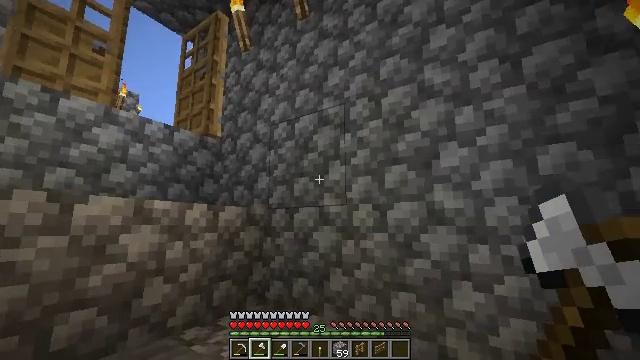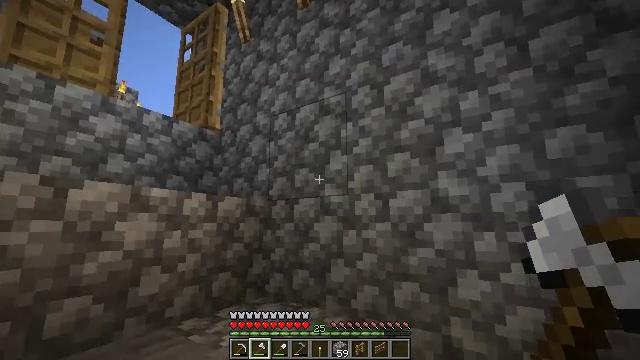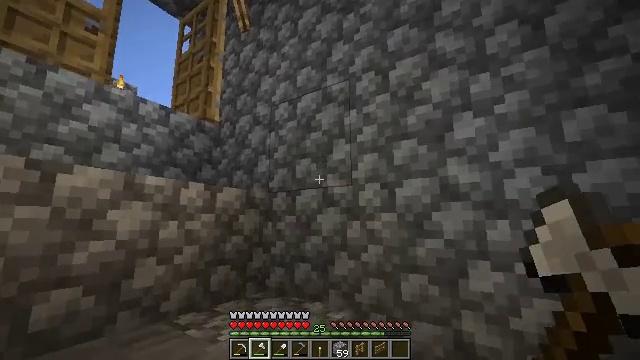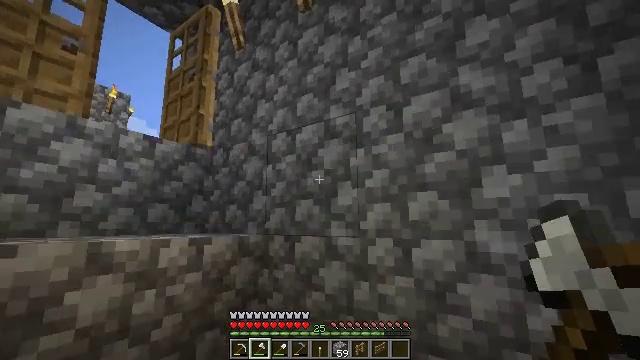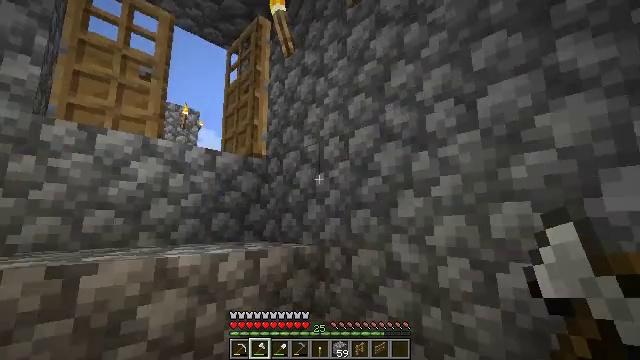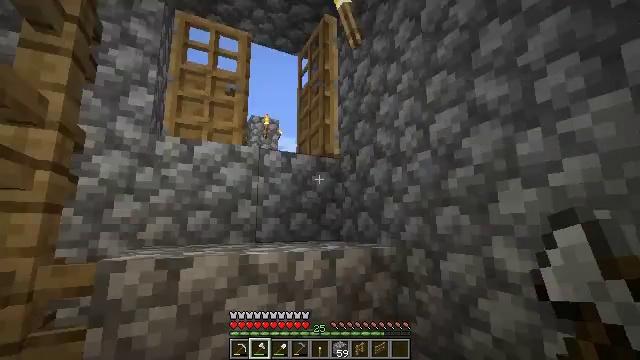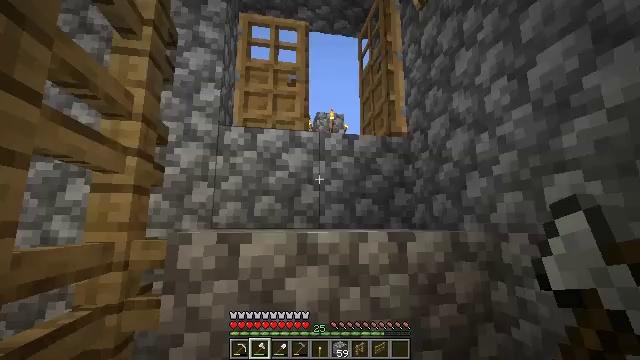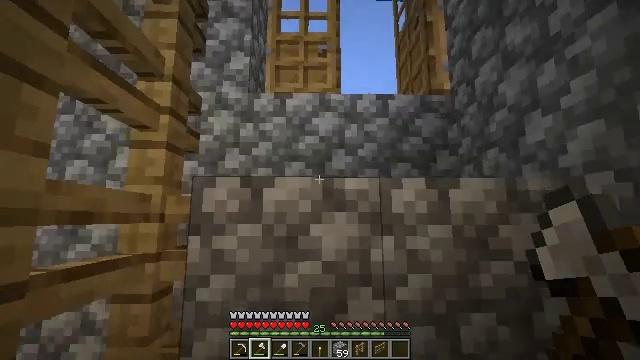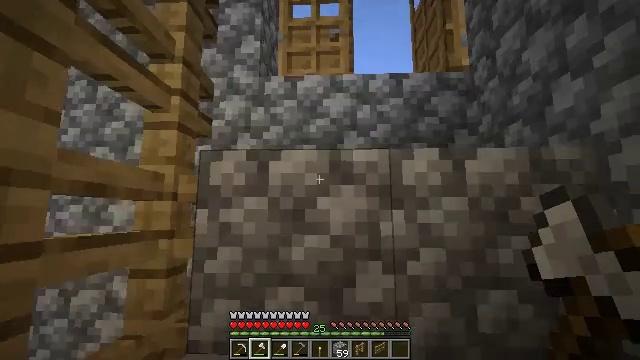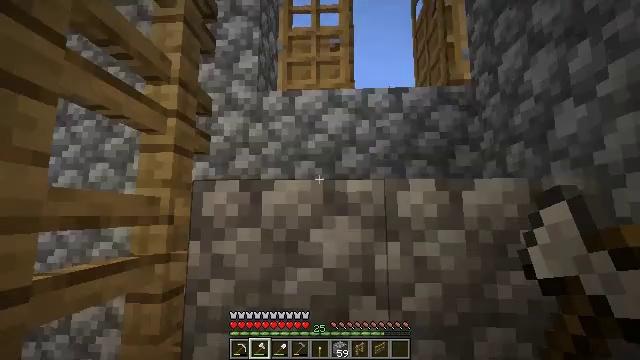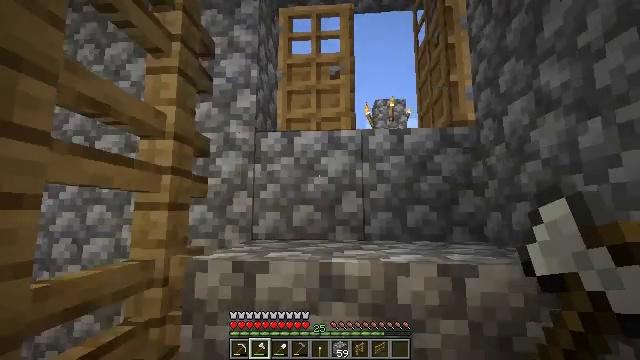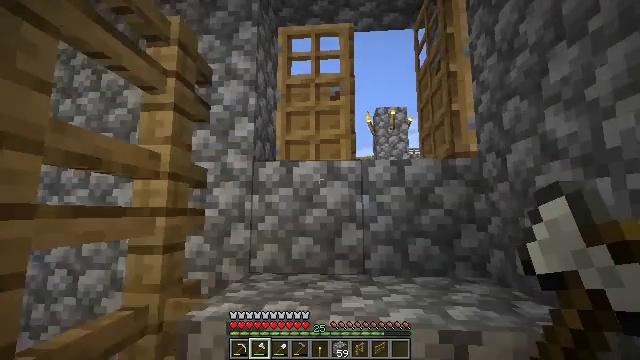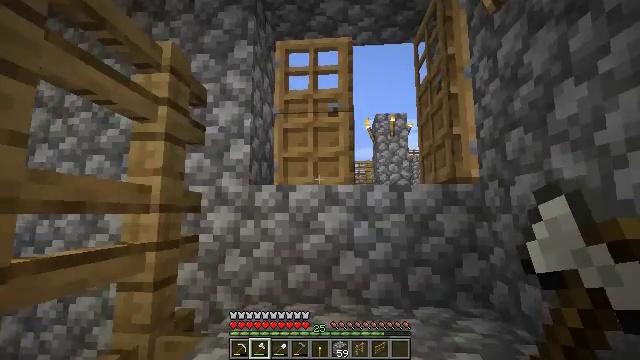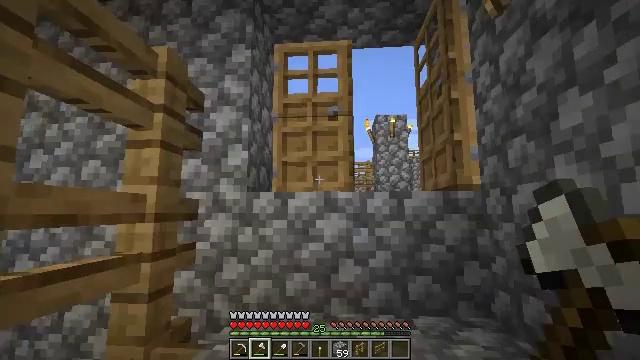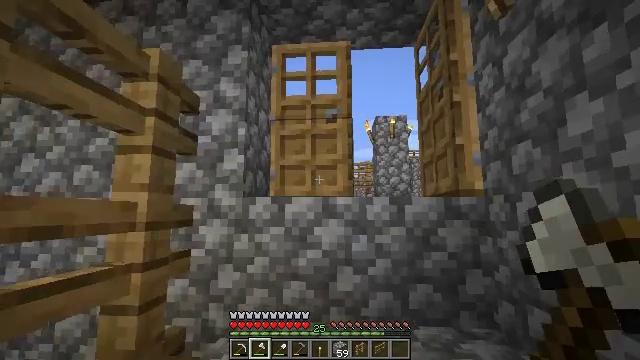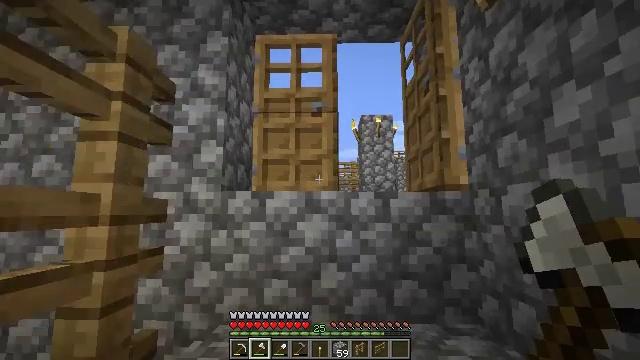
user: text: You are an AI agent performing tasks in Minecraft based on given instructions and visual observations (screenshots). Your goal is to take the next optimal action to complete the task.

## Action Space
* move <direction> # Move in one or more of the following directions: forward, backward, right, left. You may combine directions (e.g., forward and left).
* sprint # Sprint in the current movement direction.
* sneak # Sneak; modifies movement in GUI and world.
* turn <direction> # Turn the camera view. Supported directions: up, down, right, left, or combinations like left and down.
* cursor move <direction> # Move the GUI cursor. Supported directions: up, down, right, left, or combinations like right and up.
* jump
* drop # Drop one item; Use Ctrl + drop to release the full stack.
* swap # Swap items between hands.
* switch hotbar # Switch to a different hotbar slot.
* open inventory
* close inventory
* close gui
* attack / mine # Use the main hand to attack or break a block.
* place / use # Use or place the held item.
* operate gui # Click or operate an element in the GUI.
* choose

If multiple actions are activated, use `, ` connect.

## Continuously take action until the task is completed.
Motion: motion action
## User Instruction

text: Get granite stairs through the crafting table.
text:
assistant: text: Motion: move forward, jump
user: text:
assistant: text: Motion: move forward
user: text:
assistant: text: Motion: move forward
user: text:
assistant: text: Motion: move forward, turn left
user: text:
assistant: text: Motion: move forward, turn left
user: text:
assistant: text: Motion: move forward, turn left
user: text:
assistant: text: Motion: move forward, turn left and down
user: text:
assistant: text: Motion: move forward, turn left, jump
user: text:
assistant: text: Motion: move forward, turn left, jump
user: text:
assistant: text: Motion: move forward, jump
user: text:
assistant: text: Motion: move forward, jump
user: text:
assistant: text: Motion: move forward
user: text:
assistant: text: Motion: move forward
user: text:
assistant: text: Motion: move forward, jump
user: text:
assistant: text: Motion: move forward, turn right, jump
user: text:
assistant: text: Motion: move forward, turn right, jump
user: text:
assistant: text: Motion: move forward, jump
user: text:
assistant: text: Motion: move forward
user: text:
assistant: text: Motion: move forward
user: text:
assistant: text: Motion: move forward, jump
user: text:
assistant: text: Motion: move forward, jump
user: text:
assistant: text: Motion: move forward, jump
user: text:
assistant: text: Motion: move forward, jump
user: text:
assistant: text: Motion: move forward
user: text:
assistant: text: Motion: move forward
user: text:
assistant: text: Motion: move forward
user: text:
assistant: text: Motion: move forward, jump
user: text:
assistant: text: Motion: move forward, jump
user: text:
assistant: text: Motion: move forward, jump
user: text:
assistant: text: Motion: move forward